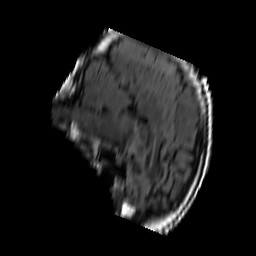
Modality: FLAIR
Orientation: sagittal
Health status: ill
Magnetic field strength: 3 T